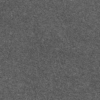
Label: dusty